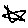
Label: star